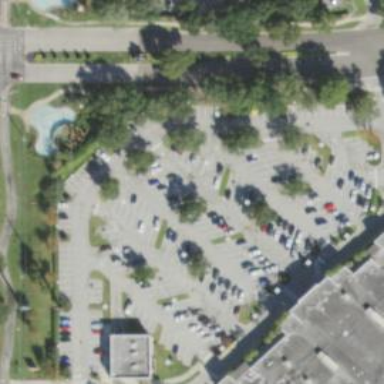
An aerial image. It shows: Retail area.